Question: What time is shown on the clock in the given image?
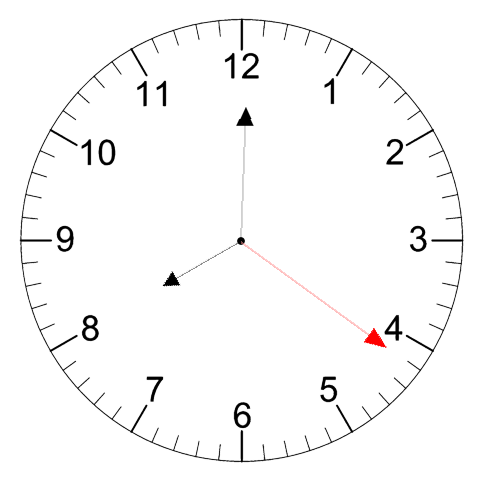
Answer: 08:00:21